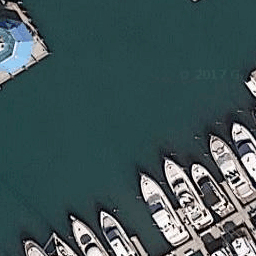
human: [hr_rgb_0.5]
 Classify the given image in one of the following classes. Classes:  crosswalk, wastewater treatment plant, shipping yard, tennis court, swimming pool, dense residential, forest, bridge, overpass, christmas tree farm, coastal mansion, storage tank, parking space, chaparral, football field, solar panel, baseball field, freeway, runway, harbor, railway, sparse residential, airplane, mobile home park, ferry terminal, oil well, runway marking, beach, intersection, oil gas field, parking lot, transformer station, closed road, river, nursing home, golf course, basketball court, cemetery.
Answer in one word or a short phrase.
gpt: harbor